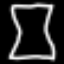
Label: hourglass